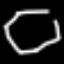
Label: octagon